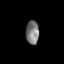
Tissue: skin
Cell type: Fibroblasts
Senescence score: 0.6799
Nuclear area (px): 314
Mean DAPI intensity: 118.076